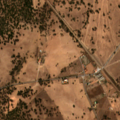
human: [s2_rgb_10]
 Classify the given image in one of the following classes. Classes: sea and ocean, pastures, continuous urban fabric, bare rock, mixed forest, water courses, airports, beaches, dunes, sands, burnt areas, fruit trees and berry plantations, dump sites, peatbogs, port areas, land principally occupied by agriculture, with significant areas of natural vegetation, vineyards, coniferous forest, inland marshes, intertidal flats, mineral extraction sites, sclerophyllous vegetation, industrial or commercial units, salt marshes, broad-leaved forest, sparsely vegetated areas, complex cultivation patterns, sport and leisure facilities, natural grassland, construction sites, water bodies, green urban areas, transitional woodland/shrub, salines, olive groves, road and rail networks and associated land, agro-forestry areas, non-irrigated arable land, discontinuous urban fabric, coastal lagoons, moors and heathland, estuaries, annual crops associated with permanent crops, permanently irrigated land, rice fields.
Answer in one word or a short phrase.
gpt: non-irrigated arable land, agro-forestry areas